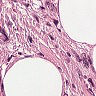
Metastatic tissue present: yes